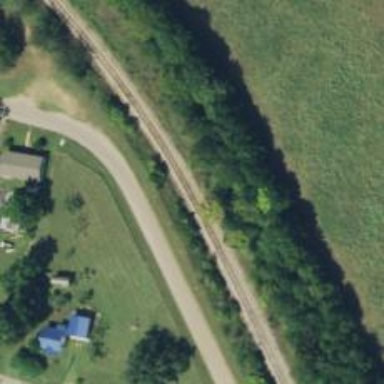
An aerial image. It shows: Railway spur service.